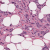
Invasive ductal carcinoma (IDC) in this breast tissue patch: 1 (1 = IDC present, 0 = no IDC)